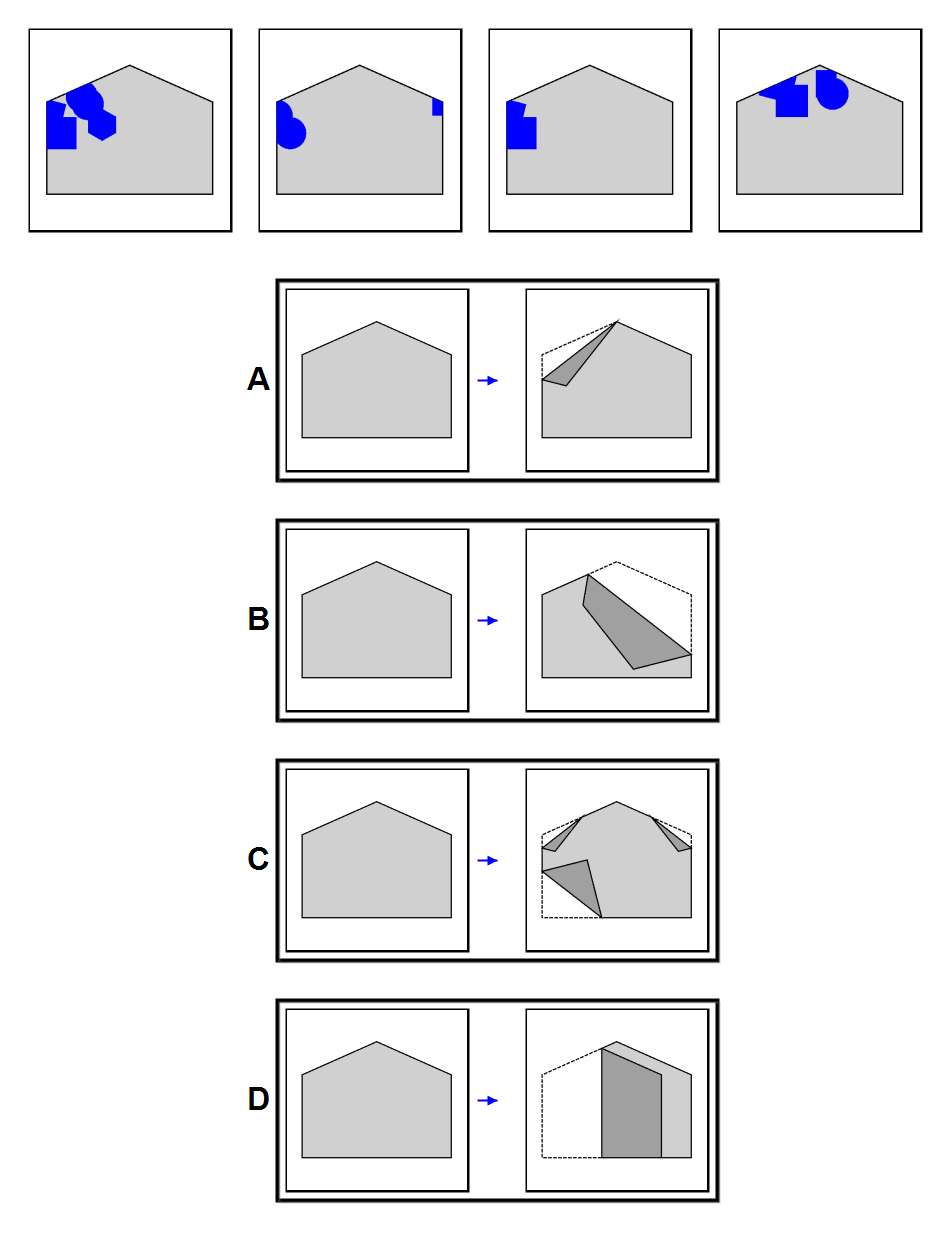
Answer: A